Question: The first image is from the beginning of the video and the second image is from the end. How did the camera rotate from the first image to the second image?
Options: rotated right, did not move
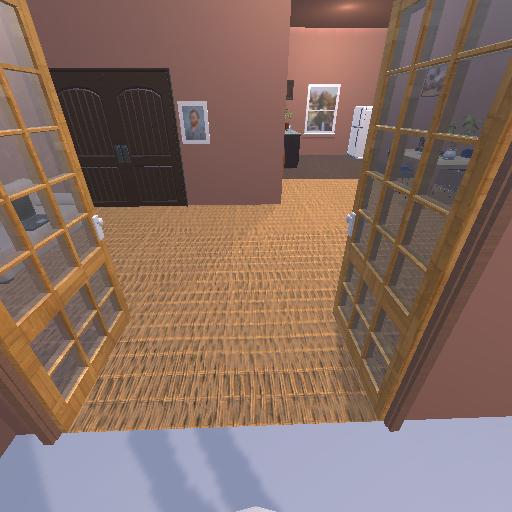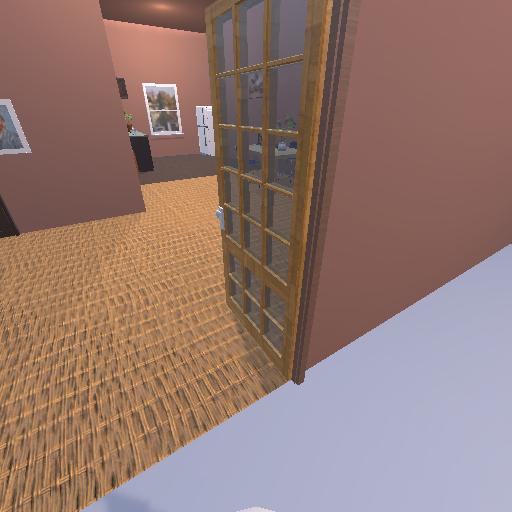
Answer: rotated right